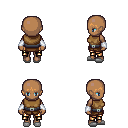
a pixel art fantasy rpg character, female body template, human, dark skin, leather chest armor, gold greaves, plain hairstyle, white cloth bracers, white slippers, four views (front, back, left, right), 2x2 character sprite sheet, small pixel art, hard edges, no anti-aliasing